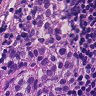
Metastatic tissue present: yes